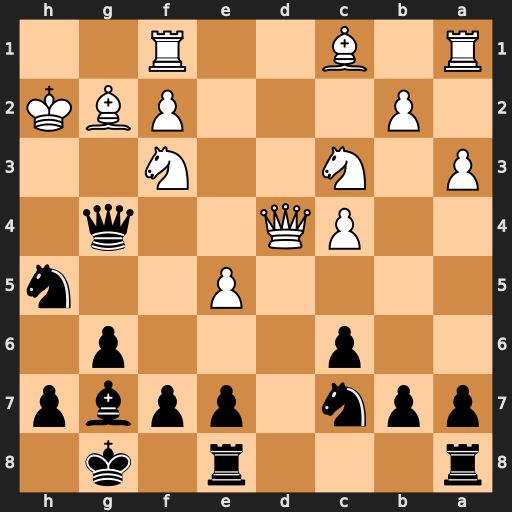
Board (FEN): r3r1k1/ppn1ppbp/2p3p1/4P2n/2PQ2q1/P1N2N2/1P3PBK/R1B2R2
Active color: b
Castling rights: -
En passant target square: -
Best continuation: Qxd4 Nxd4 Bxe5+ Kg1 Bxd4